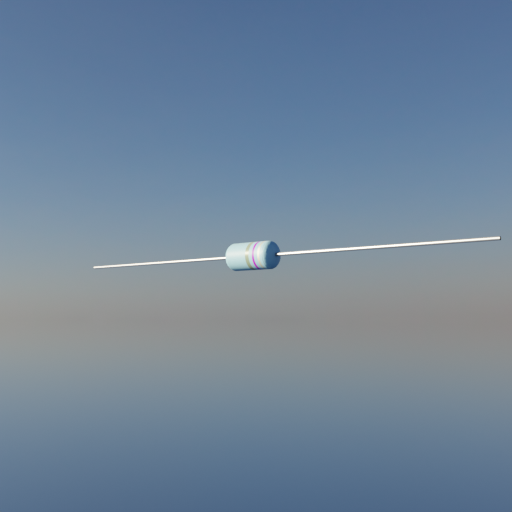
Resistor colour bands (in order): gray, violet, silver